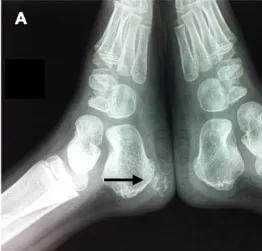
(A) Old X-ray showing the clinically silent lesion at the age of 6 years.
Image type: radiology (x_ray)